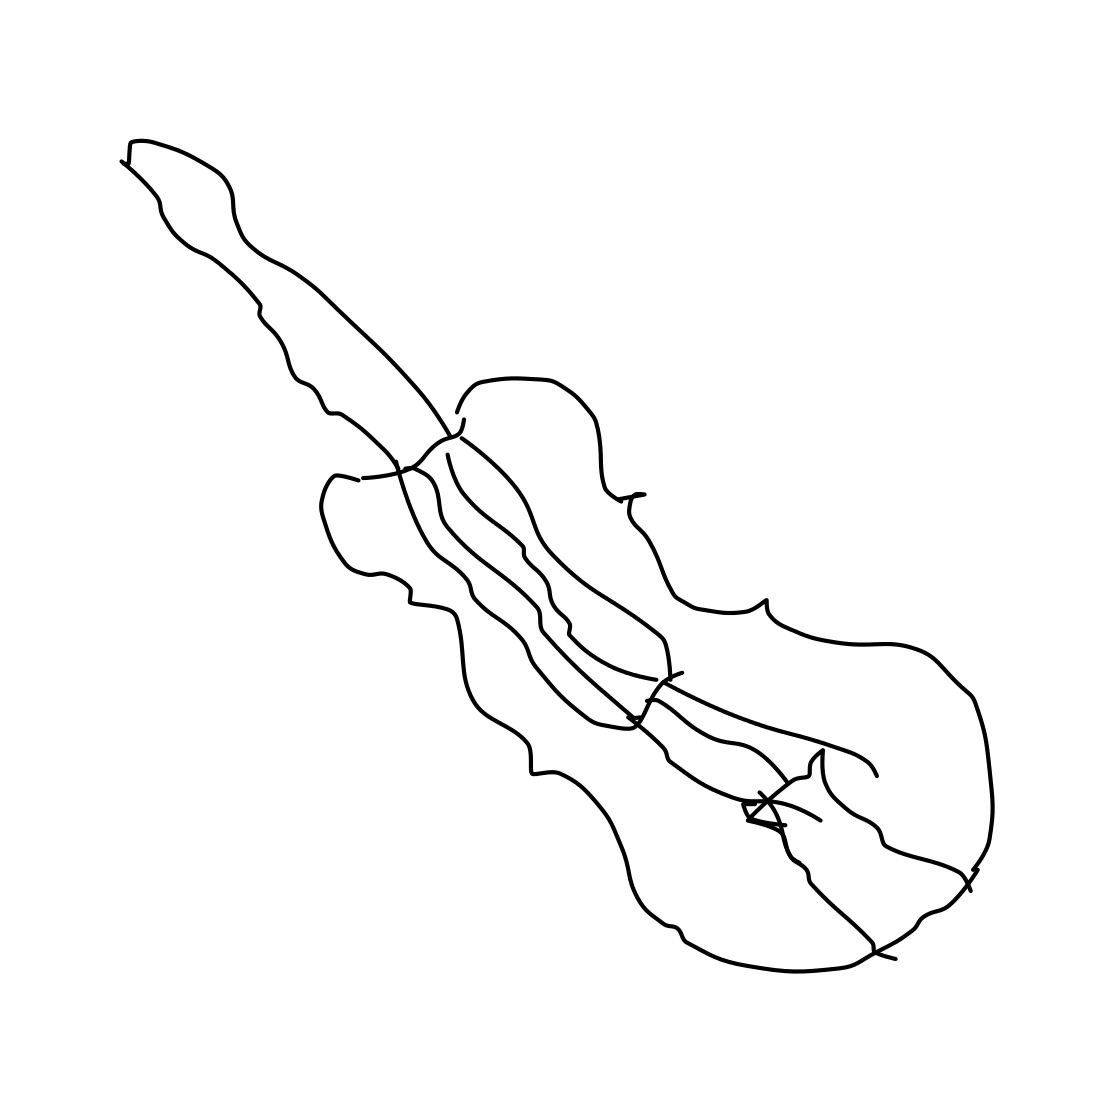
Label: violin